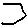
Label: hexagon